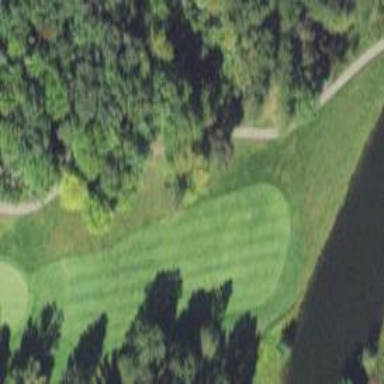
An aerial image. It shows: Scenic golf fairway.